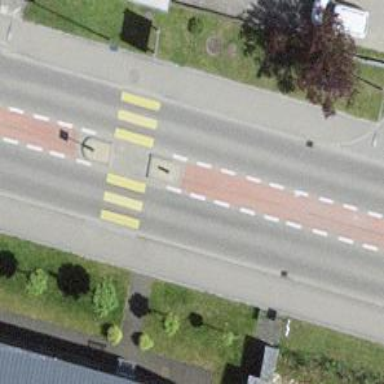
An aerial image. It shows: Uncontrolled road crossing.